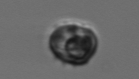
Label: Dinophyceae